Question: I am using Ado.Net Connectivity Framework in my WPF application.
There is kind of a form in my 'MainWindow.xaml' file. This form has two fields one is asking for database name and second is for PC Name.
1. I want to pass these values to App.config File in my WPF application. How to pass these values?
2. Secondly I have to make my database centralized and my application launched from different computers have to access this centralized database?
3. The way I am making this to access centralized database via these above defined fields is right way or is this is not a way to achieve required goal?

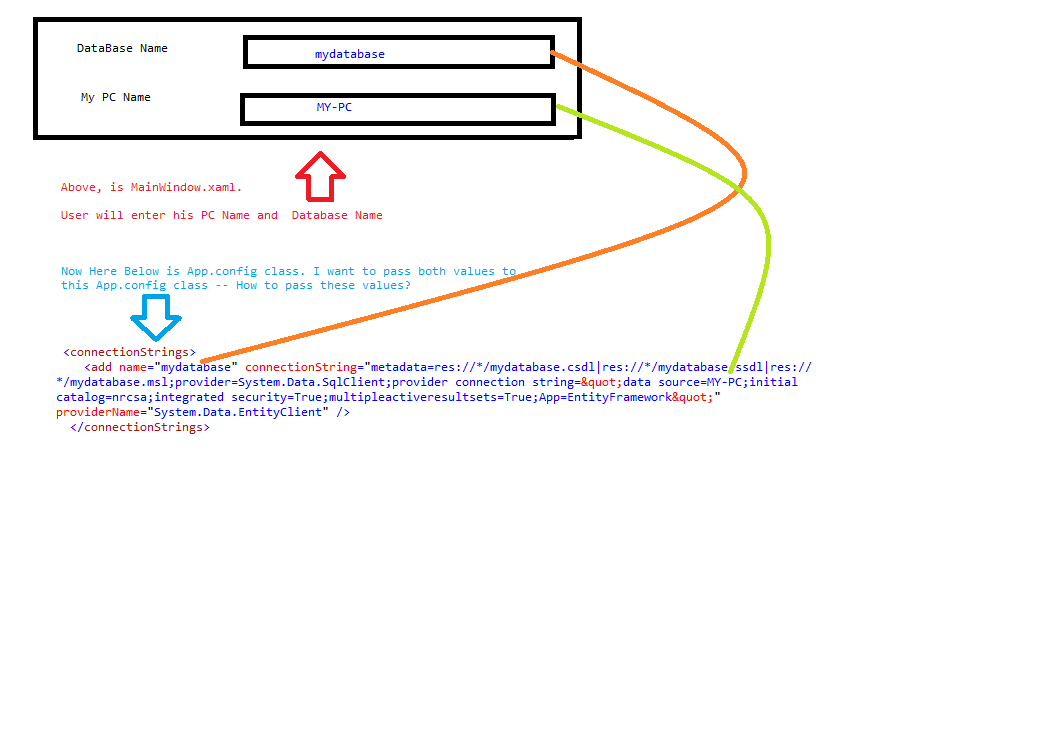
Answer: We found an answer based on a <URL>.
His solution will probably require 1 of 2 things.
1. Host a WCF service that performs CRUD operations on his database.
2. Use a service like No IP to create a public location to his local machine, open ports for his database, and run the application with a direct connection. (he is aware of the limitations/security problems this creates)